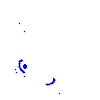
Particle: kaon